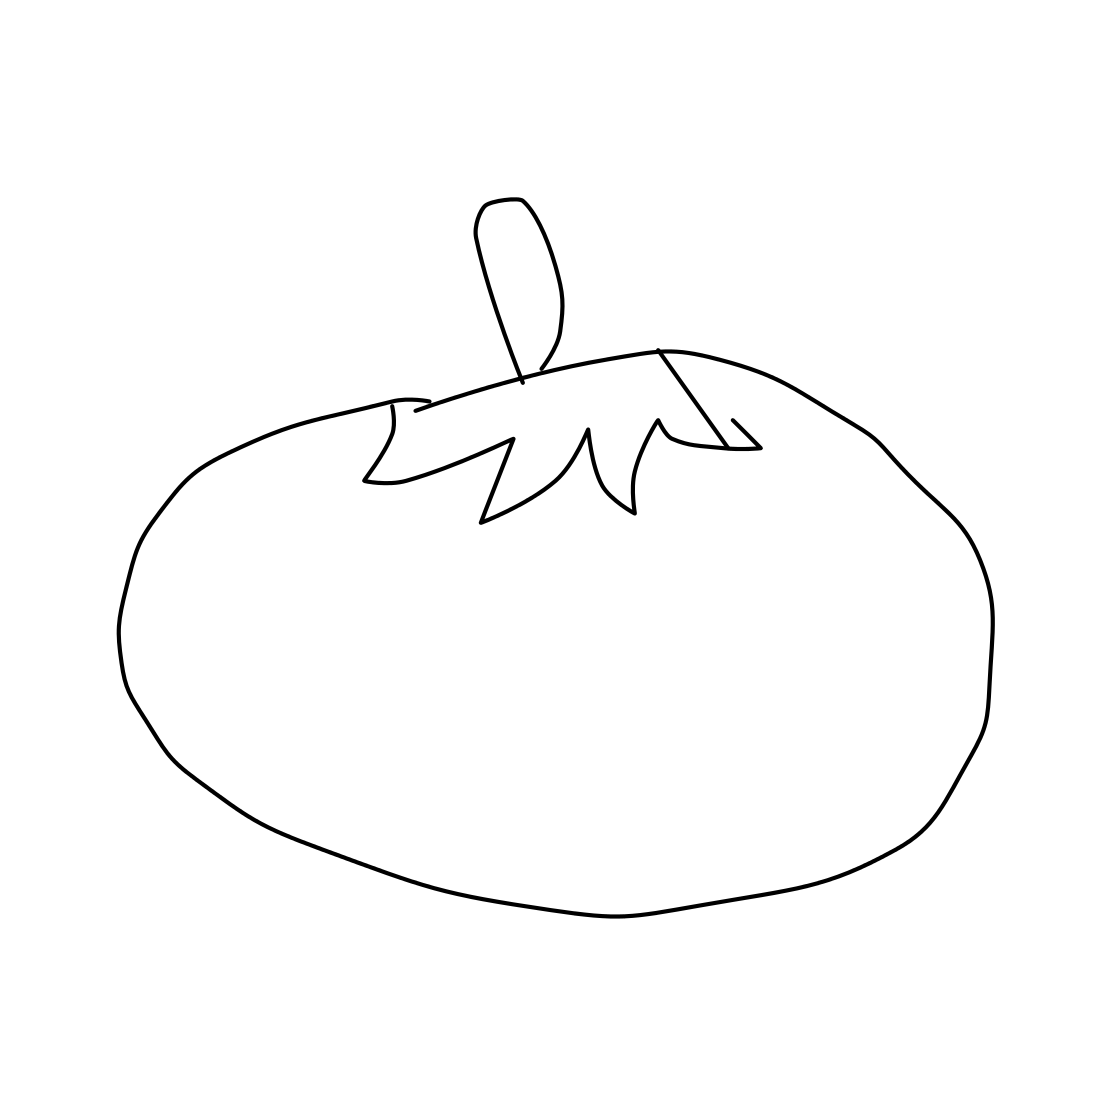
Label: tomato